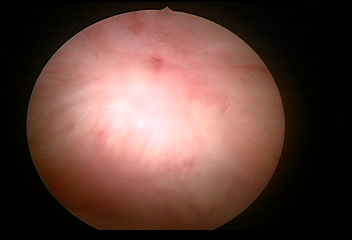
Modality: WLC
Class: Anatomical landmarks
Subclass: ResectionScar
Bladder cancer association: No
Annotated structures: Resection scar